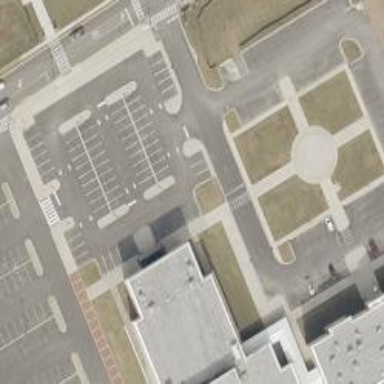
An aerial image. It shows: Parking space.